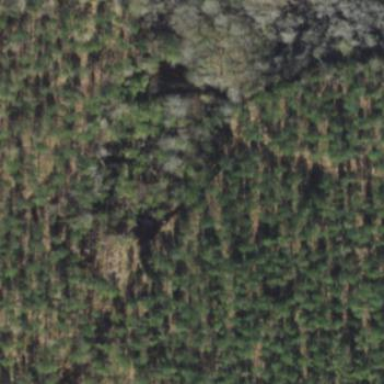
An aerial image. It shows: Forest with needle-leaved trees.